Interaction volume radius: 10 \u00c5
Interaction volume height: 20 \u00c5
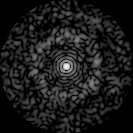
Disorder parameter: 0.8321